Question: i am trying to make a usercontrol that will emulate a regular textbox, but has tags. Something along the lines of this:

but i am having trouble...I tried to do this:
'''
<TextBox>
<Border/>
</TextBox>
'''
but that will not work. How would i do this, without using a richTextBox?
Thanks
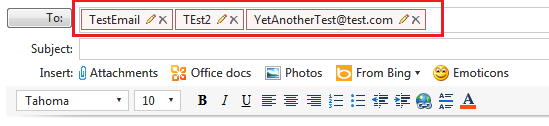
Answer: TextBox is not a container, and therefore hasn't children. Perhaps try wrapping the TextBox in a container object?
Some example code to get you started:
'''
<Border Grid.Row="0" BorderBrush="#FF808080" Background="#FFFFFFFF" >
<DockPanel>
<ItemsControl DockPanel.Dock="Left" ItemsSource="{Binding Tags}">
<ItemsControl.ItemsPanel>
<ItemsPanelTemplate>
<WrapPanel />
</ItemsPanelTemplate>
</ItemsControl.ItemsPanel>
<ItemsControl.ItemTemplate>
<DataTemplate>
<Border BorderBrush="#FF000000" BorderThickness="1" Margin="3">
<DockPanel>
<Button DockPanel.Dock="Right" Content="X" />
<TextBlock Text="{Binding}" Margin="3" />
</DockPanel>
</Border>
</DataTemplate>
</ItemsControl.ItemTemplate>
</ItemsControl>
<TextBox BorderThickness="0" Text="{Binding Text}" VerticalContentAlignment="Center" />
</DockPanel>
</Border>
'''
Restyle and rebind however best fits into your solution.